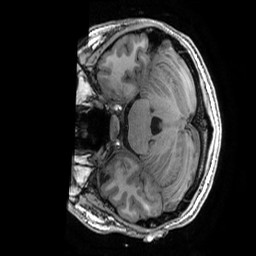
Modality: T1w
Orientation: axial